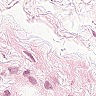
Metastatic tissue present: no